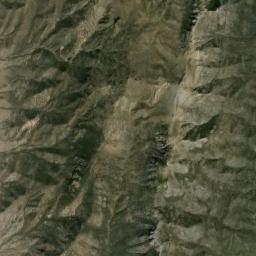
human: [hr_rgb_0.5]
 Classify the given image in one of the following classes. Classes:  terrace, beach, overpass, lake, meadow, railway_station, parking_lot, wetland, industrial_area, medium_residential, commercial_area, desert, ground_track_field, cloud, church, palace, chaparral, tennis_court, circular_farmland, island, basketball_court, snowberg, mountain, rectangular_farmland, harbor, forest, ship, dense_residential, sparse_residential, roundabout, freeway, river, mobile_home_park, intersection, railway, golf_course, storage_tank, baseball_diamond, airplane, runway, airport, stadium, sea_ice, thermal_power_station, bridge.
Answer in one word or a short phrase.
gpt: mountain